Question: Count the number of objects in the diagram.
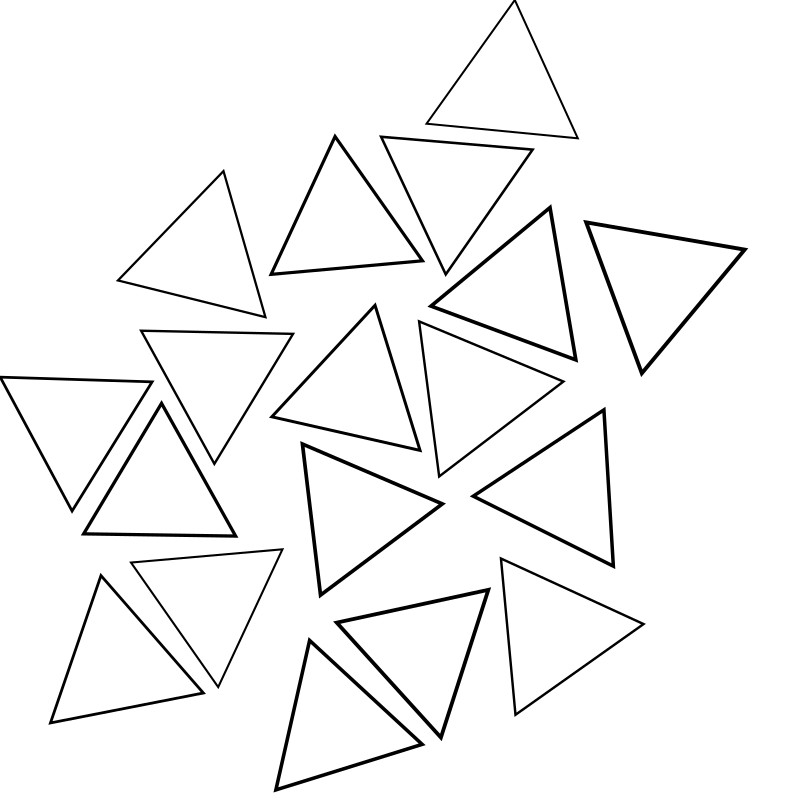
Answer: 18